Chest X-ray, AP view. Patient: 44 years old, sex F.
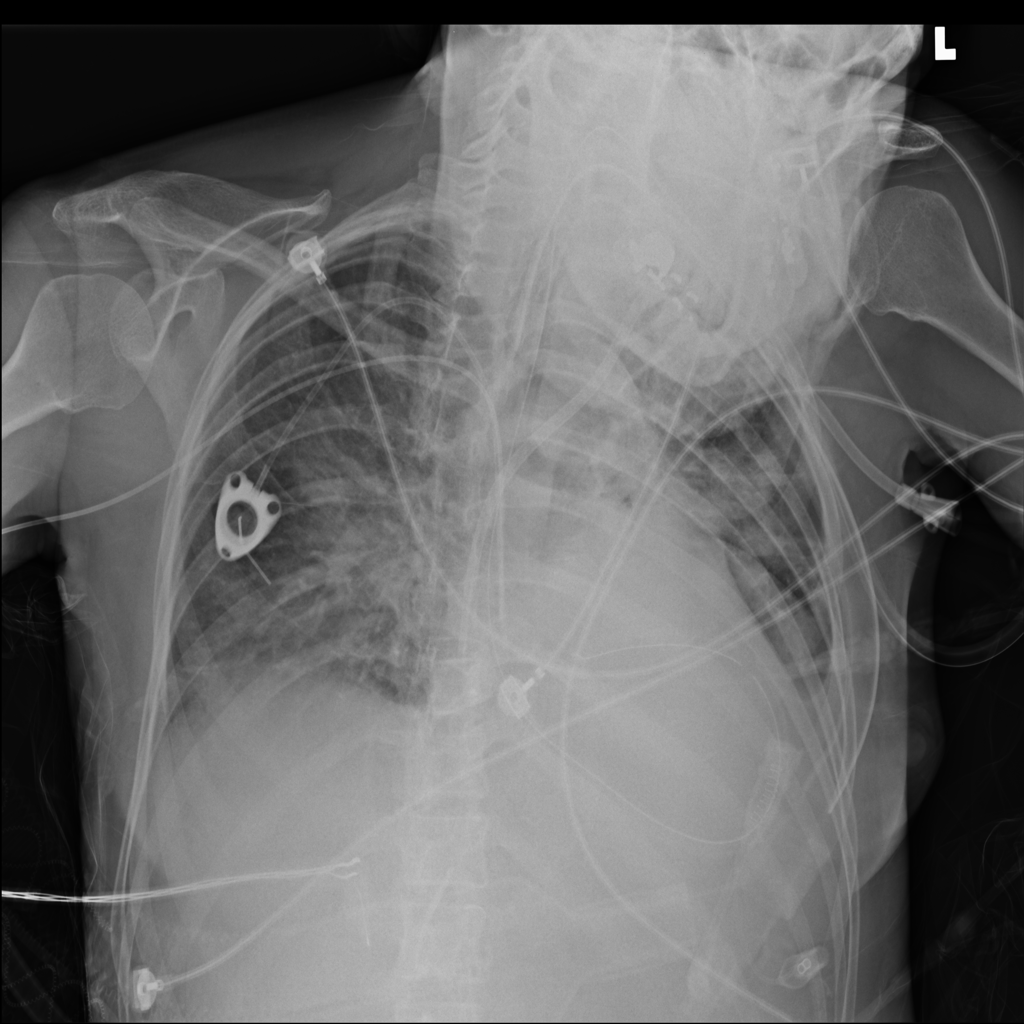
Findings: Consolidation, Effusion